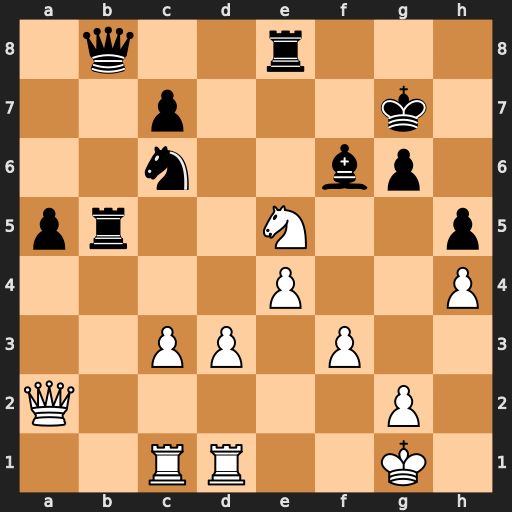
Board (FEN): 1q2r3/2p3k1/2n2bp1/pr2N2p/4P2P/2PP1P2/Q5P1/2RR2K1
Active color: w
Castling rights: -
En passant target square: -
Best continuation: Qf7+ Kh6 Qxg6#